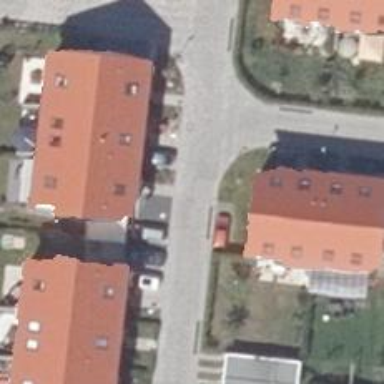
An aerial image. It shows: Living street.